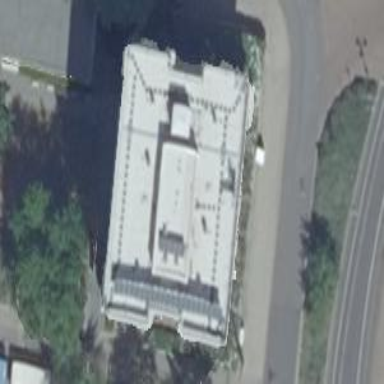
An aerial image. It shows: Part of building is shown in the image.